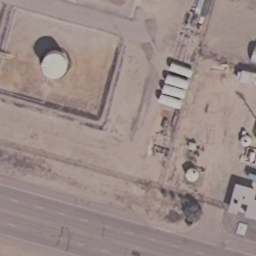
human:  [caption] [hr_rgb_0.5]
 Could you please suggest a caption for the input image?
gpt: A small white storage tank is on the ground with a road beside .

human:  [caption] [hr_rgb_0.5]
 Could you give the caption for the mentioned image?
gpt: There is a small white storage tank on the ground .

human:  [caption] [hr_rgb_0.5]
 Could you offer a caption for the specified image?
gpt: There is one small storage tank on the ground with a road beside .

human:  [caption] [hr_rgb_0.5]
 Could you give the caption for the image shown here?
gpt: A small white storage tank is on the ground with a road beside .

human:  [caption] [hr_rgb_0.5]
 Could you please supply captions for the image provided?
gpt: A small storage tank is on the ground with a road beside .